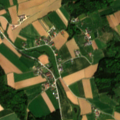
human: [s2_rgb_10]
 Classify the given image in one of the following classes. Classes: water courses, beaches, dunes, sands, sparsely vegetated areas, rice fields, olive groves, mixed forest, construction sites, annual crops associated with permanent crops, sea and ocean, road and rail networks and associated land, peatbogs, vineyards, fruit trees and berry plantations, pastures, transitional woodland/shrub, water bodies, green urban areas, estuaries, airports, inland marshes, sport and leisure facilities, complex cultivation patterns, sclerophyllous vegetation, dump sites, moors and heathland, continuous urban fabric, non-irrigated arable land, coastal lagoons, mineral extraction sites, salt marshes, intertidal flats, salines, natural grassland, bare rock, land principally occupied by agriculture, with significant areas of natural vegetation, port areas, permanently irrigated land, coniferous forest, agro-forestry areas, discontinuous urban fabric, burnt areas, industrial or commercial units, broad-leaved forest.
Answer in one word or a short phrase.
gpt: non-irrigated arable land, land principally occupied by agriculture, with significant areas of natural vegetation, mixed forest